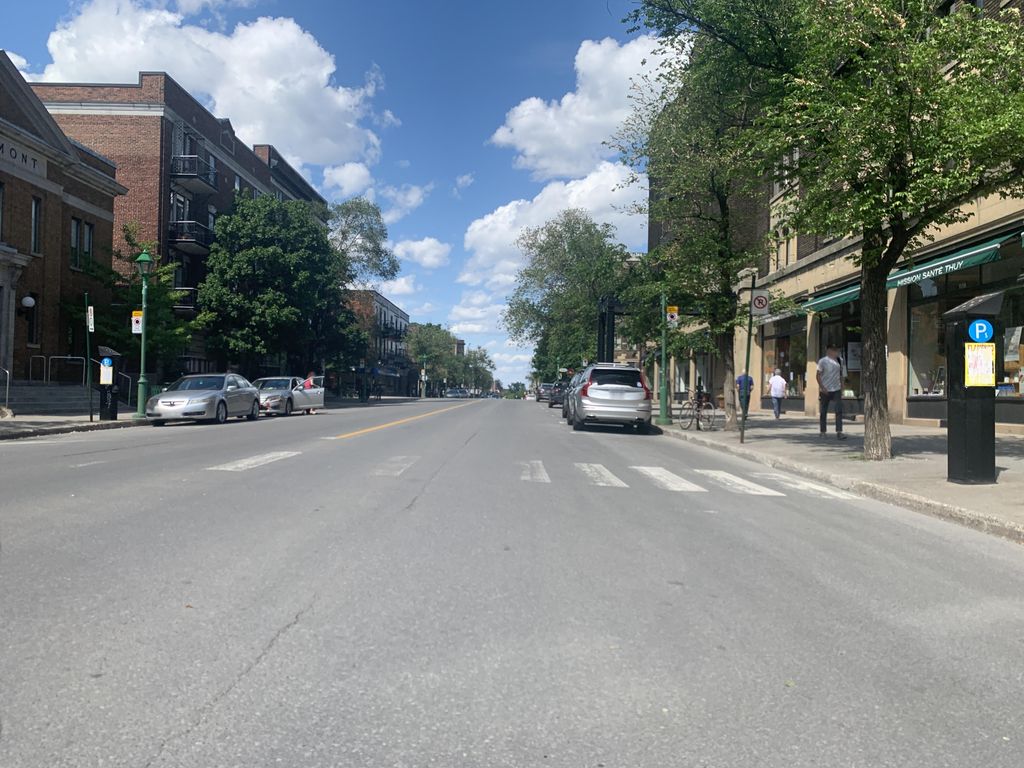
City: montreal